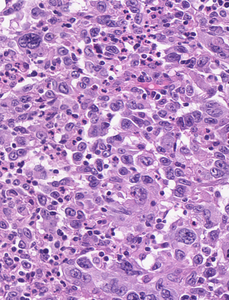
Tumor epithelial tissue: yes
Tumor-associated stroma tissue: no
Normal tissue: no